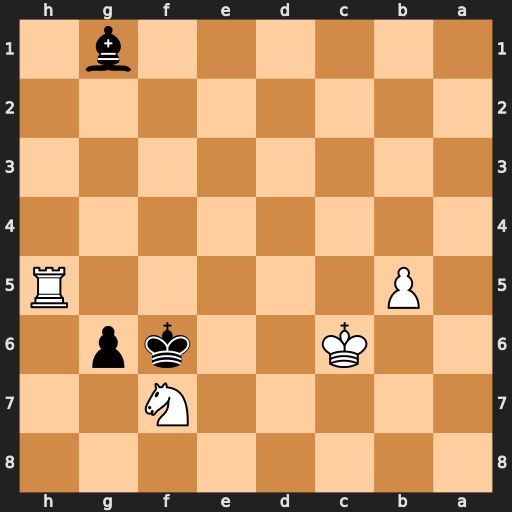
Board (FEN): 8/5N2/2K2kp1/1P5R/8/8/8/6b1
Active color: b
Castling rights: -
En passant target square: -
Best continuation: gxh5 Nd6 h4 b6 h3 b7 Ba7 Nb5 h2 Kc7 h1=Q Nxa7 Qh2+